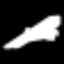
Label: squiggle